Field crop: maize
Growth stage: 2
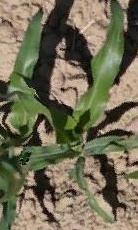
Species: maize